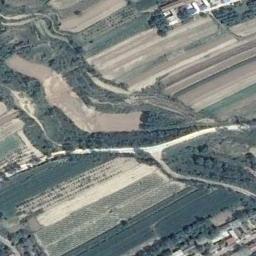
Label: terrace